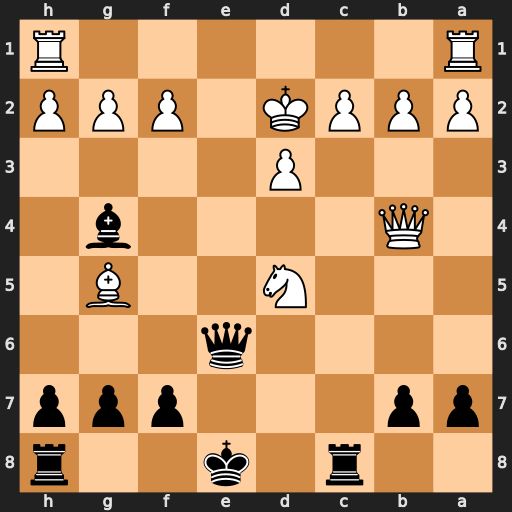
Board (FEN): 2r1k2r/pp3ppp/4q3/3N2B1/1Q4b1/3P4/PPPK1PPP/R6R
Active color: b
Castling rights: k
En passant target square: -
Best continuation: Qe2+ Kc1 Qxc2#